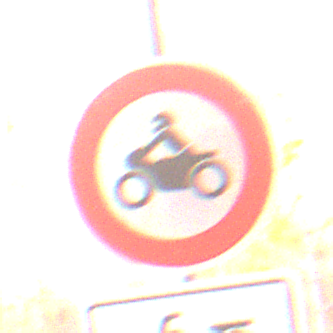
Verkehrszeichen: VerbotKraftraeder
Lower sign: EinspurigeFahrzeugeFrei2
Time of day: SunriseSunset
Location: Roofed (Suburban)
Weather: Clear
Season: NotSpecified
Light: Natural